Question: I've searched all over the site but I couldn't find anything that helped me, so here it is:
I have this html file that when you click on Get extern it should place the content from extern.html into the div named content, but is getting stucked, when you click on the link it shows loading and that's it.

test.html file
'''
<script type="text/javascript" src="jquery-1.9.1.js"></script>
<script type="text/javascript"><!--
$(document).ready(function() {
// select all the links with class="lnk", when one of them is clicked, get its "href" value
// adds a "loading..." notification, load the content from that URL and
// place only the paragraph which is in the #cnt into the tag with id="content"
$('a.lnk').click(function() {
var url = $(this).attr('href');
$('#content').html('<h4>Loading...</h4>').load(url+ ' #cnt p');
return false;
});
});
--></script>
</head>
<body>
<h1>Web page test.html</h1>
<a href="extern.html" title="Get extern" class="lnk">Get extern</a>
<div id="content">Initial content in test.html</div>
'''
extern.html file
'''
<h2>Content in extern.html</h2>
<div id="cnt"><p>Some text content in extern.html</p></div>
'''
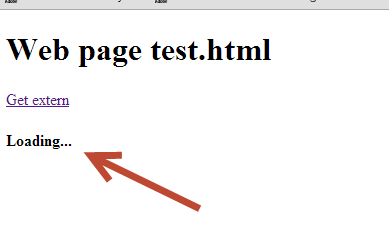
Answer: My guess is that your trying to load an external webpage, but it's getting blocked by the same origin policy in your browser. If not, there's a quick way to debug this.
1) My favorite is to use the Chrome developer panel (open by pressing F12). Go to the network tab and try to load the external page via your jQuery. Then you can watch the network activity and see if any errors come up.
2) User $.ajax instead of $.load. See here for more options: <URL>
If the problem is indeed the same domain policy look into jQuery's JSONP functionality. One example is here: <URL>
Hope this helps!